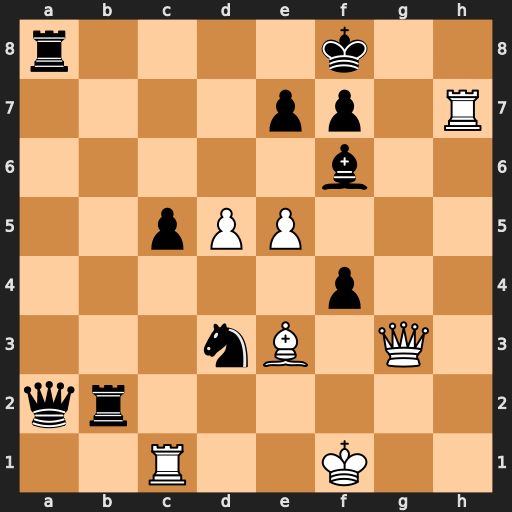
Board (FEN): r4k2/4pp1R/5b2/2pPP3/5p2/3nB1Q1/qr6/2R2K2
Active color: w
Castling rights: -
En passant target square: -
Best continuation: exf6 Ke8 Qg8+ Kd7 Qxf7 Rf2+ Kg1 Rg8+ Qxg8 Rg2+ Qxg2